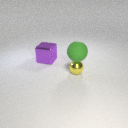
small yellow metal sphere to the right of large purple metal cube